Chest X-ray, PA view. Patient: 65 years old, sex M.
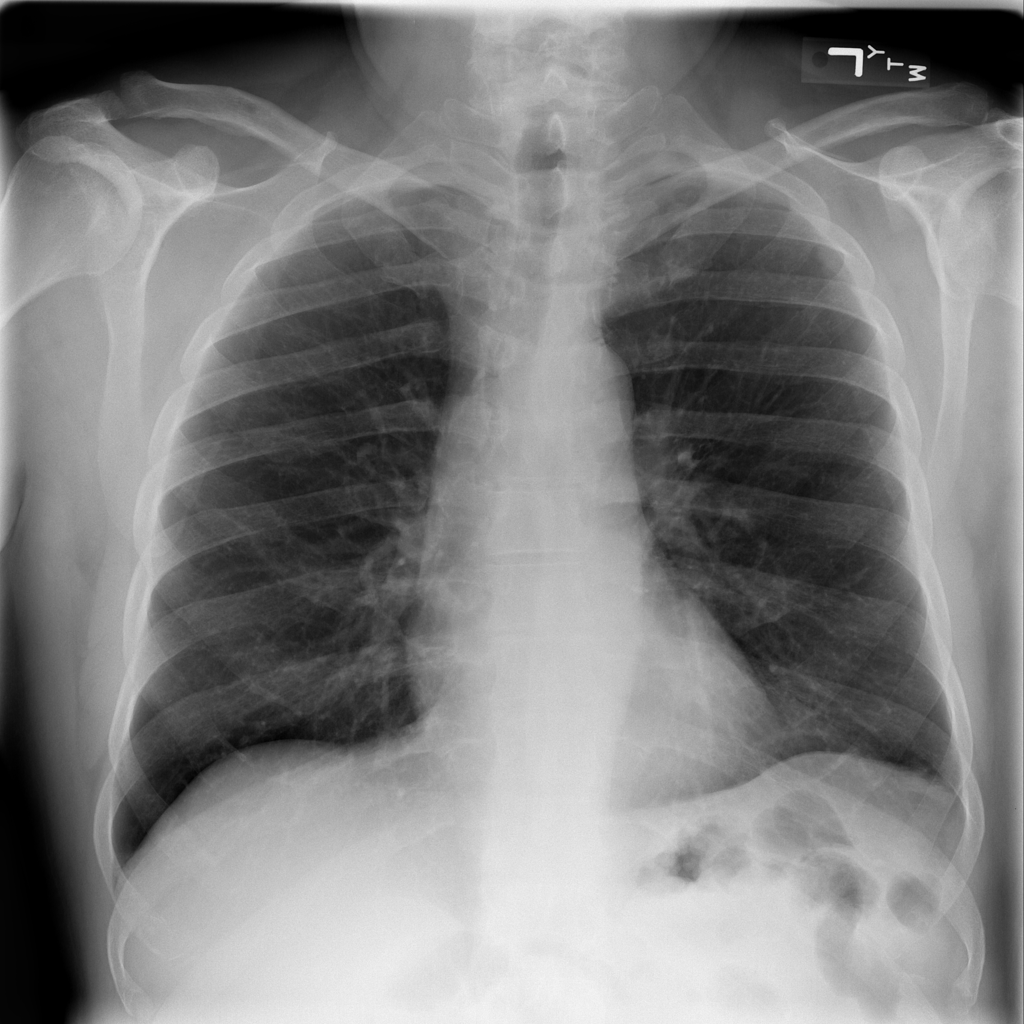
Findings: No Finding